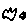
Label: cloud